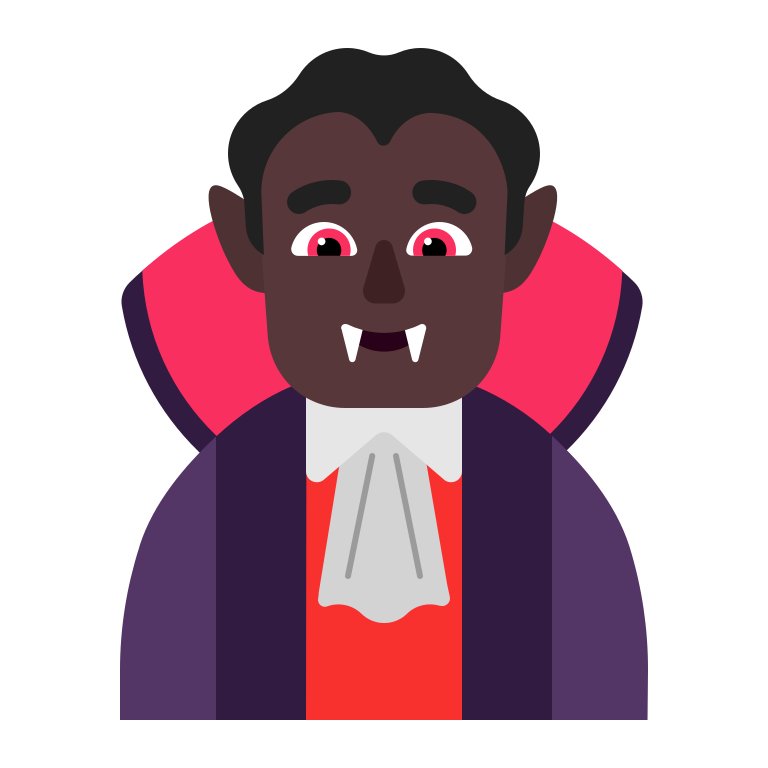
man vampire flat dark